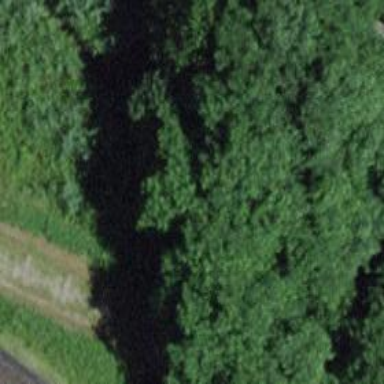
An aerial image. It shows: Unpaved footway.